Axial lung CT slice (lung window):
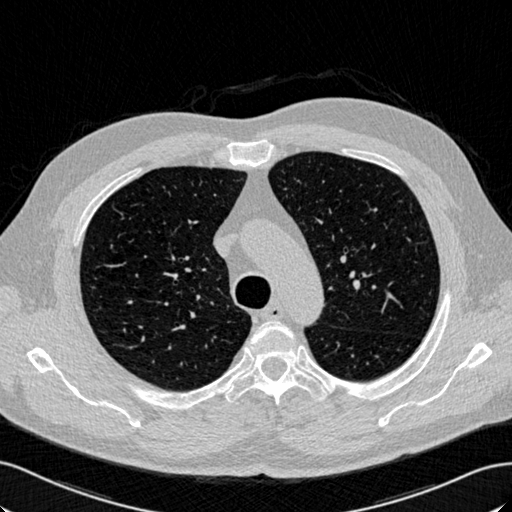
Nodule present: no